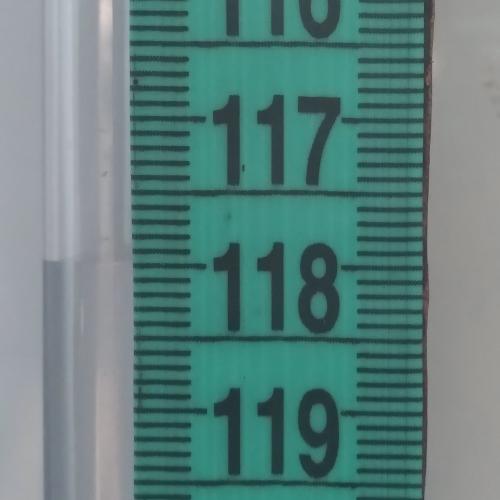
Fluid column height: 118.0 cm